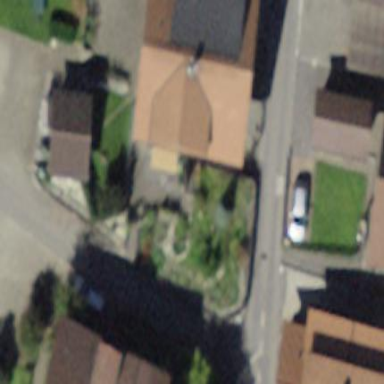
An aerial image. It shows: Residential building.